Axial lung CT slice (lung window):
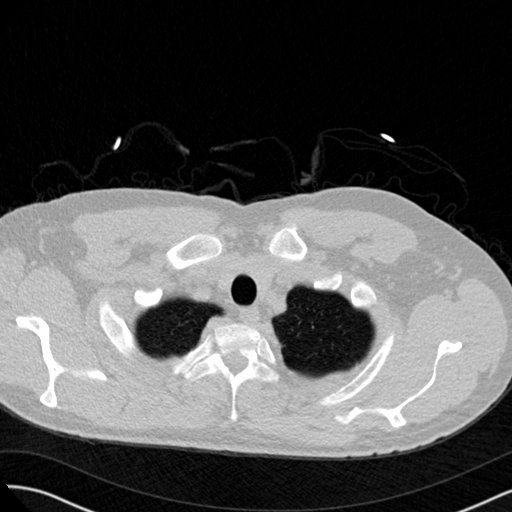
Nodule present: no